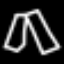
Label: pants